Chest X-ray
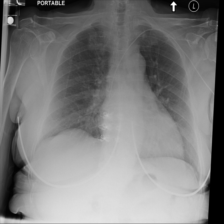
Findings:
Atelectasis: negative
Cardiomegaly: negative
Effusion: negative
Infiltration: negative
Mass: negative
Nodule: negative
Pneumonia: negative
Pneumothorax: negative
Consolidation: negative
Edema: negative
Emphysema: negative
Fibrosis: negative
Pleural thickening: negative
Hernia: negative